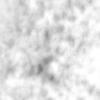
Label: no_change